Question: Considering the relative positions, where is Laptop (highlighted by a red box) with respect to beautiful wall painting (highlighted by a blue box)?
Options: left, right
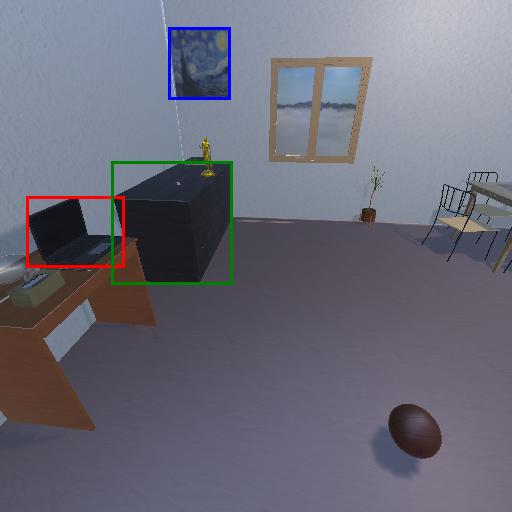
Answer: left